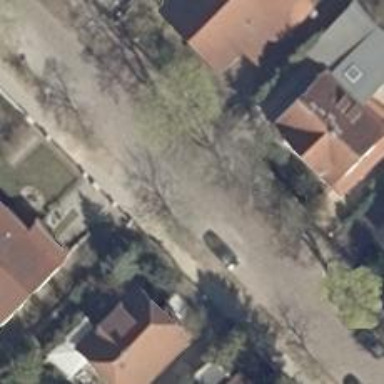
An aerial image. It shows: Residential road with sidewalks on both sides. There are parallel parking lanes on both sides of the road.